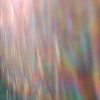
Label: sunburn